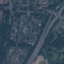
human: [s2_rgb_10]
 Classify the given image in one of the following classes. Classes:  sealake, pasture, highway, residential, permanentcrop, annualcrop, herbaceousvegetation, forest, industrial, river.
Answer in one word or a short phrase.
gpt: Highway